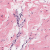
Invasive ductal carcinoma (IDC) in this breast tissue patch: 0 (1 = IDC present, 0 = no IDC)